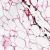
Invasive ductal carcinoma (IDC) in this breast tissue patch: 0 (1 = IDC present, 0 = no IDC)